Question: I want to draw a multi-column UITableView like the picture below, which is different than a common Custom Cell.
How do I do this?

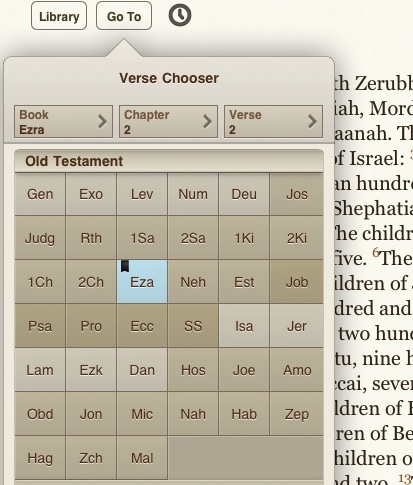
Answer: Is it horizontally scrollable? It doesn't look so.
If it's only vertically scrollable, use a regular UITableView. For each row, you use a UITableViewCell as usual. For each column, just use a UIButton or any widget that you like. In your screenshot, it like columns but there is no underlying concept of columns.
You can easily create custom UITableView cells by using Interface Builder and loading a custom nib. Look at <URL> under the title "Loading Custom Table-View Cells From Nib Files".